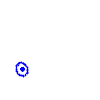
Particle: electron